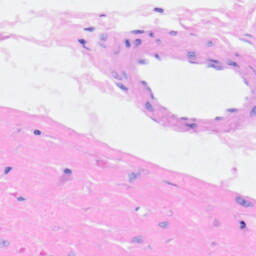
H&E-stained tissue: Heart